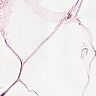
Metastatic tissue present: no